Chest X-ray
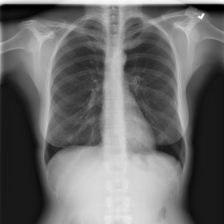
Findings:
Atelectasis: negative
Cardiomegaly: negative
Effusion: negative
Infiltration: negative
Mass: negative
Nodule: negative
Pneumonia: negative
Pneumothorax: negative
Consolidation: negative
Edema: negative
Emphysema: negative
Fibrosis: negative
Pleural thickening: negative
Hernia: negative